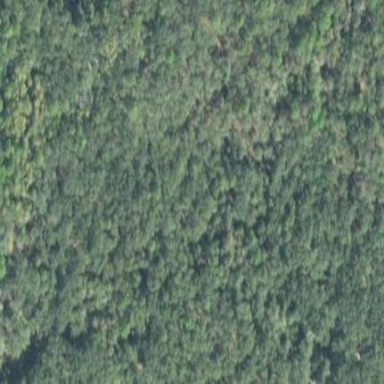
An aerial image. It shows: Mixed woodland area with various types of leaves.